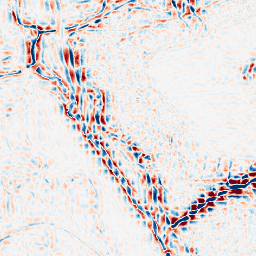
Category: wavelet
Decomposition family: wavelet_reverse_biorthogonal
Decomposition parameters: wavelet: rbio5.5
level: 3
Upsampling method: bspline
Upsampling parameters: scale: 4
Upsampling scale: 4